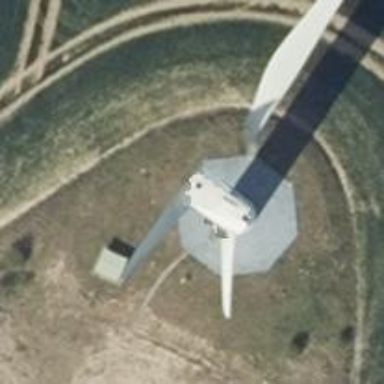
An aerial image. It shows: Wind generator with horizontal axis. The generator is wind turbine.